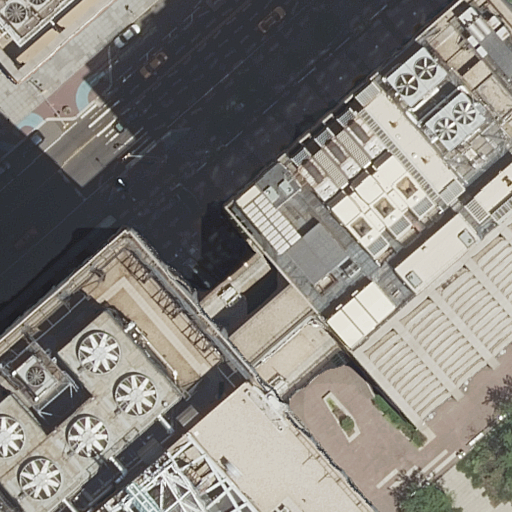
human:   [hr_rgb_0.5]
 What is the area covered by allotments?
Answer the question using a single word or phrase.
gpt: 0m2

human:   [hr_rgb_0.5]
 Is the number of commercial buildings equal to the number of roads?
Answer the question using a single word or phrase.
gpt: no

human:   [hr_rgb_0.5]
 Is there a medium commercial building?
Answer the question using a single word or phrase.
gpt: no

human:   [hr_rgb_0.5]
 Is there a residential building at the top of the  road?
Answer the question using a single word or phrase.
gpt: yes

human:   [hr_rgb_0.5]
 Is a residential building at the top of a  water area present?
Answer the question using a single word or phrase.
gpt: no

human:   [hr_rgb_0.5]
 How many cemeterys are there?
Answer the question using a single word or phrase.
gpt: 0

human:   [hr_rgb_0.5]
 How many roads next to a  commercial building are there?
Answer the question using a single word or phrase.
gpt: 0

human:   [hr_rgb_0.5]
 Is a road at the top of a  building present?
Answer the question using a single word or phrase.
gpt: no

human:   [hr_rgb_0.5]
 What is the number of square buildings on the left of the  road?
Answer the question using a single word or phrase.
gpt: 0

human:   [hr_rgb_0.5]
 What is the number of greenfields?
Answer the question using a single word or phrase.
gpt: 0

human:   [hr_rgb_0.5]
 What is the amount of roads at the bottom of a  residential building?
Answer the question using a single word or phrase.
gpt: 1

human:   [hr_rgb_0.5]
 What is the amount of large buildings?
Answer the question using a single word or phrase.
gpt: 1

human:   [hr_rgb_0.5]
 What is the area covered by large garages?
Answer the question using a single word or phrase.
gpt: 0m2

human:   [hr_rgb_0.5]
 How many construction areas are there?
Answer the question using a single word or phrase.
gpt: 0

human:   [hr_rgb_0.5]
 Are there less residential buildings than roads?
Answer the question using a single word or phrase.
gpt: no

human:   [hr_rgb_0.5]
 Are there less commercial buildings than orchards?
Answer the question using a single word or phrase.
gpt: no

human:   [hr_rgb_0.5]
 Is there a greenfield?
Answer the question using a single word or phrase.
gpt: no

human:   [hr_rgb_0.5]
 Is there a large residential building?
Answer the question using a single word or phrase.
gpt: yes

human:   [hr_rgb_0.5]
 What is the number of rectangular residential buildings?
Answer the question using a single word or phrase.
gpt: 2

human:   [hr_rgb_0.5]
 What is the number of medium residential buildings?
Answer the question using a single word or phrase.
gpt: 0

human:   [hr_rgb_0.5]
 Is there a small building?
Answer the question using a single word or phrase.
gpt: yes

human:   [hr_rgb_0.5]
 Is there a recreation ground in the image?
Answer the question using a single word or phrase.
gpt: no

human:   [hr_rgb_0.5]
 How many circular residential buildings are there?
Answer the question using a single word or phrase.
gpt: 0

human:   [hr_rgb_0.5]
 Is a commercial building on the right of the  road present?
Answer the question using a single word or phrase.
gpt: no

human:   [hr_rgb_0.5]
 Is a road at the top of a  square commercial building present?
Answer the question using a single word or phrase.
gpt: no

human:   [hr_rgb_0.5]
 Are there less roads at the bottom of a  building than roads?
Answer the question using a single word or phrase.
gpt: no

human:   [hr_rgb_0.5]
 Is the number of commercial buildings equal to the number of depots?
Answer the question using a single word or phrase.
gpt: yes

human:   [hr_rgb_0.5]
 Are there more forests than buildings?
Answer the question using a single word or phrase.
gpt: no

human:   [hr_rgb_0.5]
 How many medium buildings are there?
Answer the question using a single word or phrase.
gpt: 0

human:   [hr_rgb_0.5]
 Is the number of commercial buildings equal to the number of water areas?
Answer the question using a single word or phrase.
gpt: yes

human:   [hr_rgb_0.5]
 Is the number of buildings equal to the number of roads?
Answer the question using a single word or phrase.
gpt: no

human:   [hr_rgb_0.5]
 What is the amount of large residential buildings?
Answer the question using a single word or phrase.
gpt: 1

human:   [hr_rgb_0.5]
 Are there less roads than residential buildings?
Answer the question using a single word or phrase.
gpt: yes

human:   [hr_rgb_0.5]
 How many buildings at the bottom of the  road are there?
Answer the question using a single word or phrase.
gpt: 0

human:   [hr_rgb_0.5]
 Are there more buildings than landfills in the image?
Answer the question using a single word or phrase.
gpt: yes

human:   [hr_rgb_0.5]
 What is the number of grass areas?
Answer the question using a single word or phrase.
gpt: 0